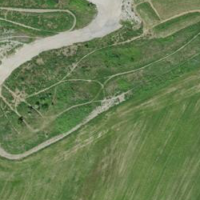
EUNIS habitat code: 56
Species observed at this site:
Tussilago farfara